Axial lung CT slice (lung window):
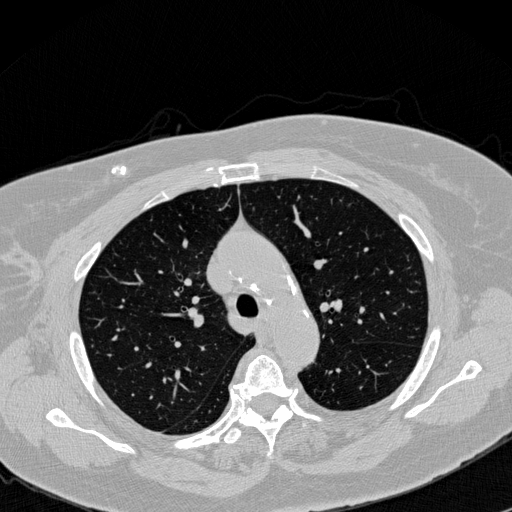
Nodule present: no